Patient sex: M
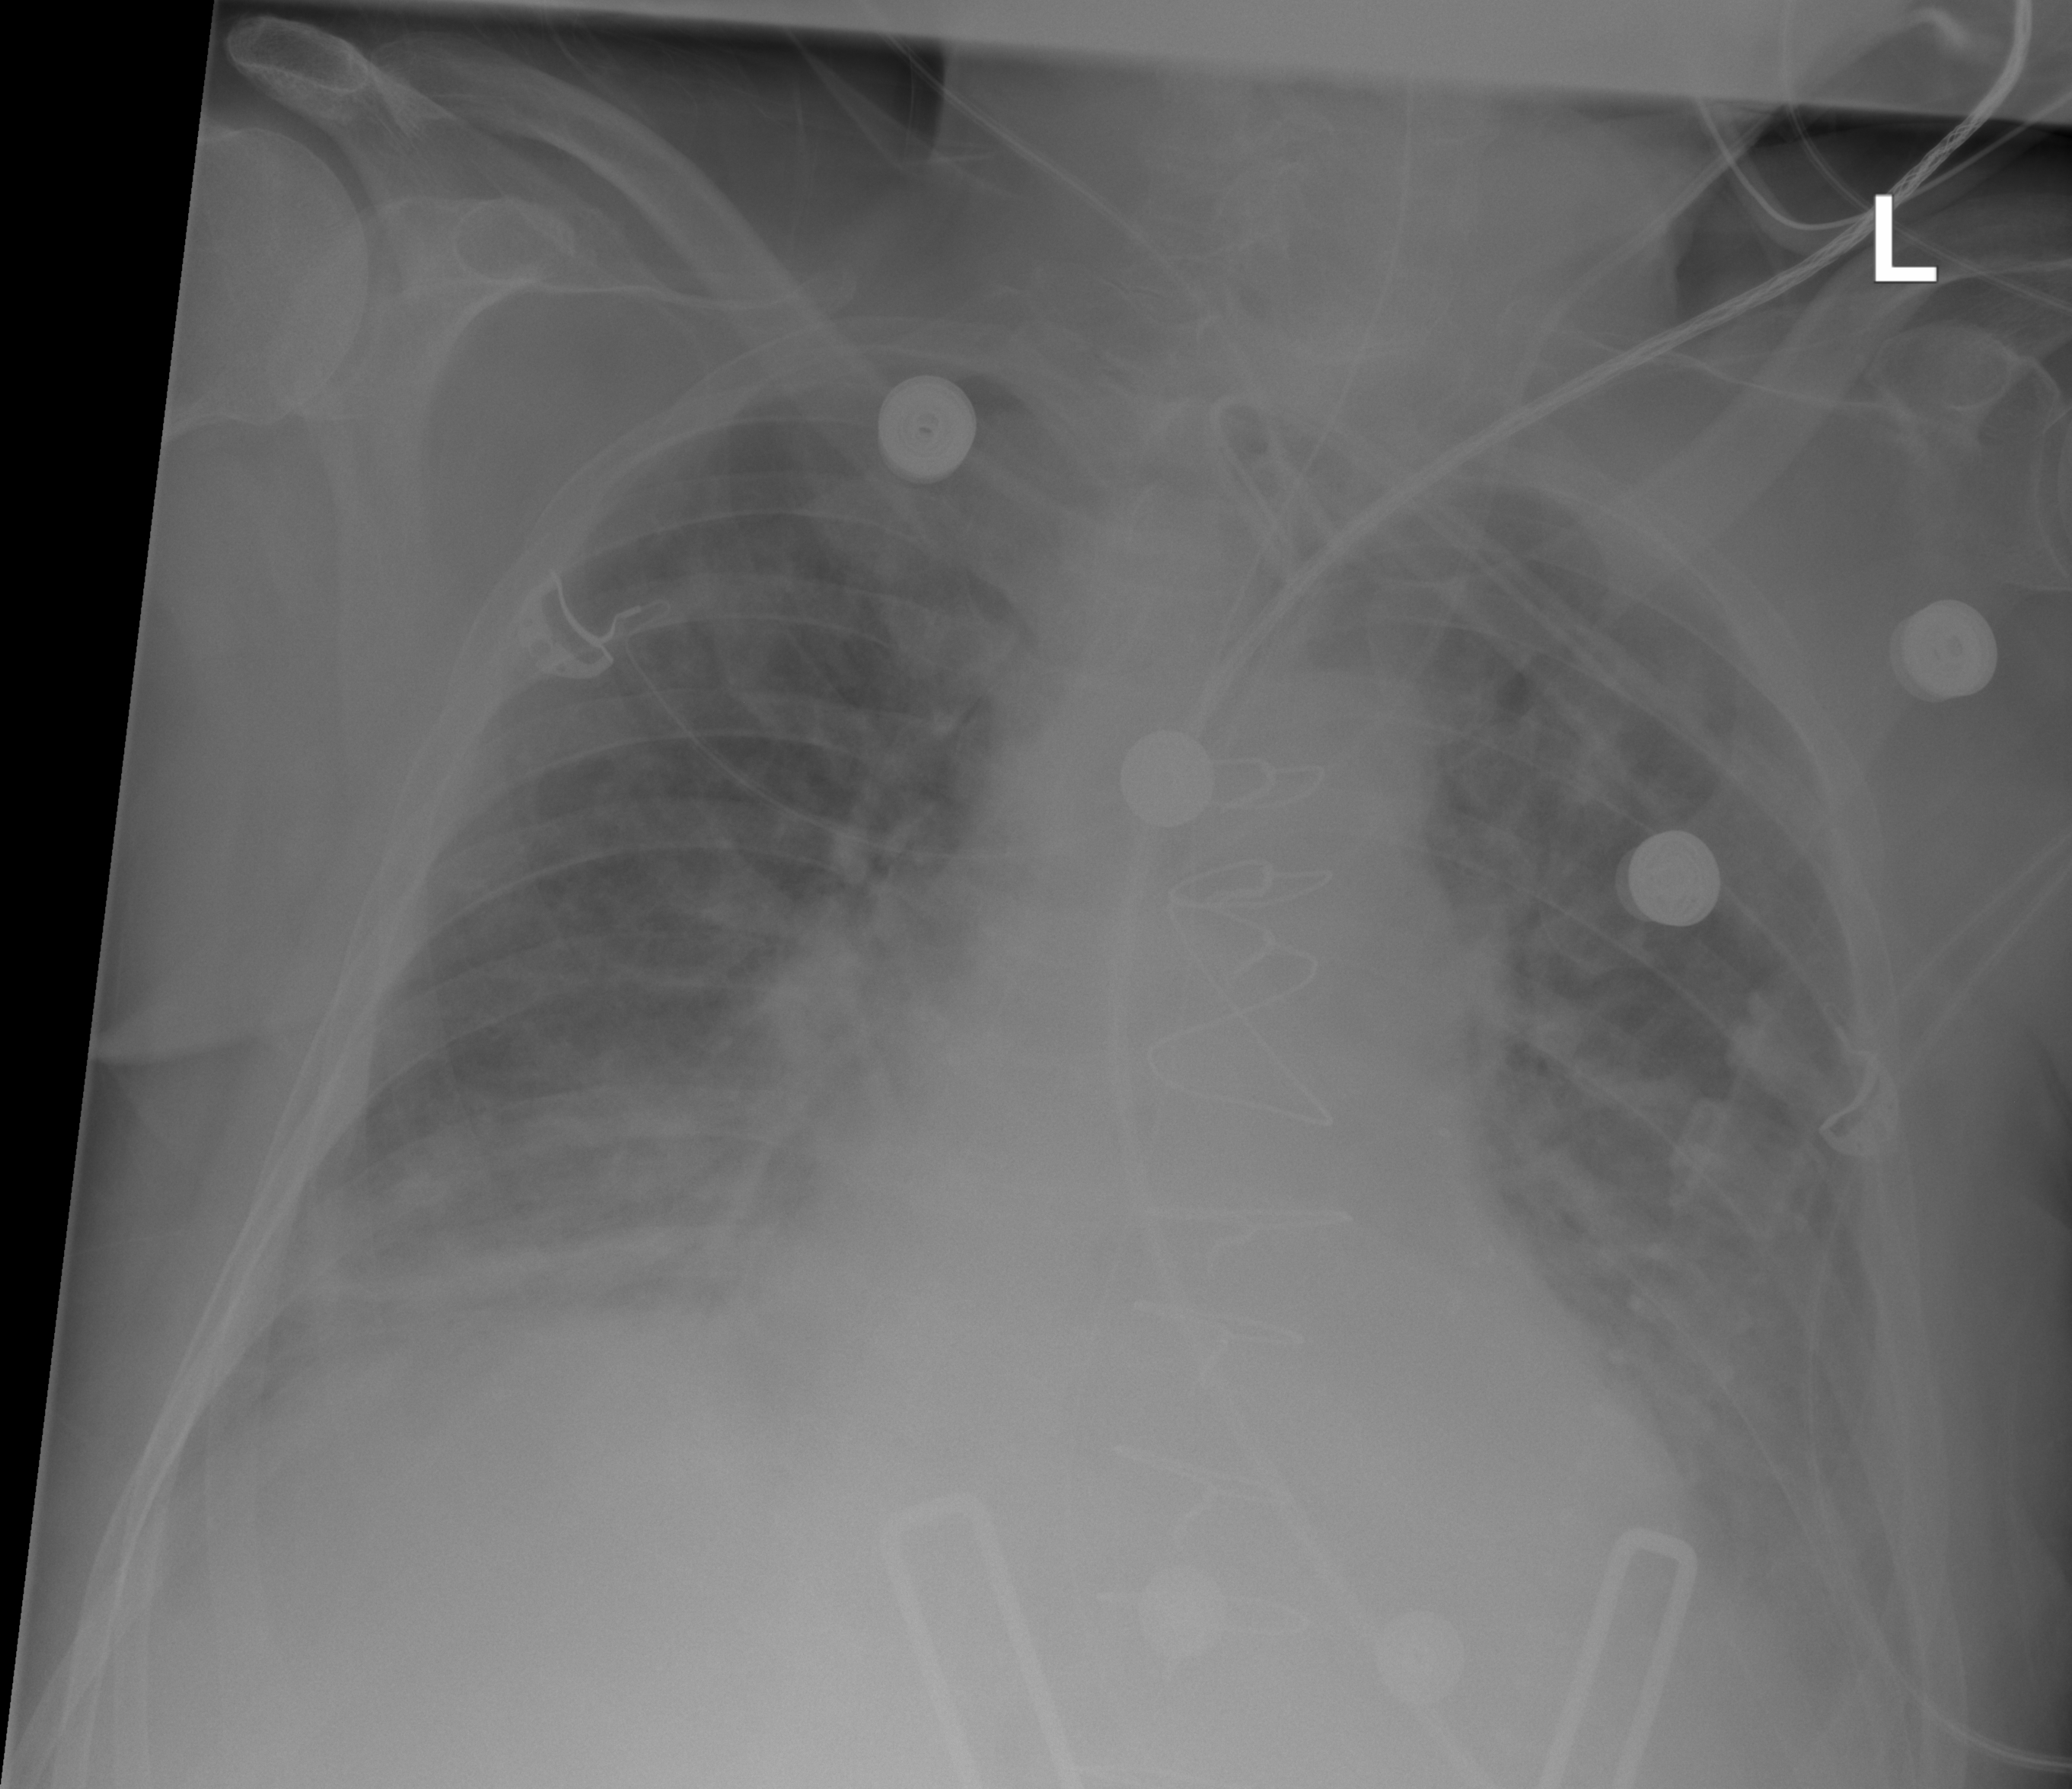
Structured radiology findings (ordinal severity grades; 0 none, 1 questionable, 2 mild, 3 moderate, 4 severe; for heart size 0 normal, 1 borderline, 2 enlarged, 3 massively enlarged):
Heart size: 2
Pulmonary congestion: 3
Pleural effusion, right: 2
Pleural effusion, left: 2
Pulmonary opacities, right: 2
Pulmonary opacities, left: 1
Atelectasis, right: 2
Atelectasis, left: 2